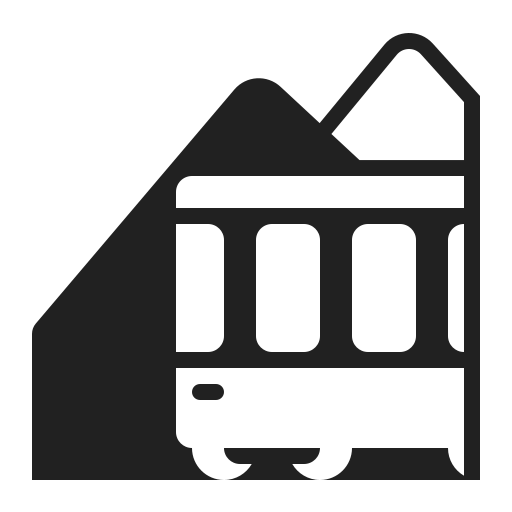
mountain railway high contrast